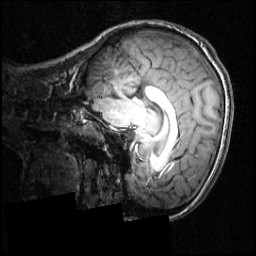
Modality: T1w
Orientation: sagittal
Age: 18
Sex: female
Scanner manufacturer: siemens
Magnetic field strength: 3.951 T
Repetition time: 1.5 s
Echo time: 0.00335 s